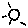
Label: sun